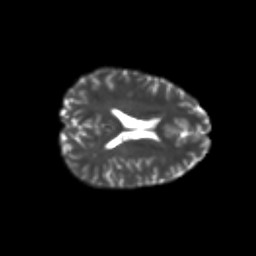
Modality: T2w
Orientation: axial
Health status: healthy
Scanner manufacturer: philips
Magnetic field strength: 3 T
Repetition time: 6.964 s
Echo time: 0.092 s